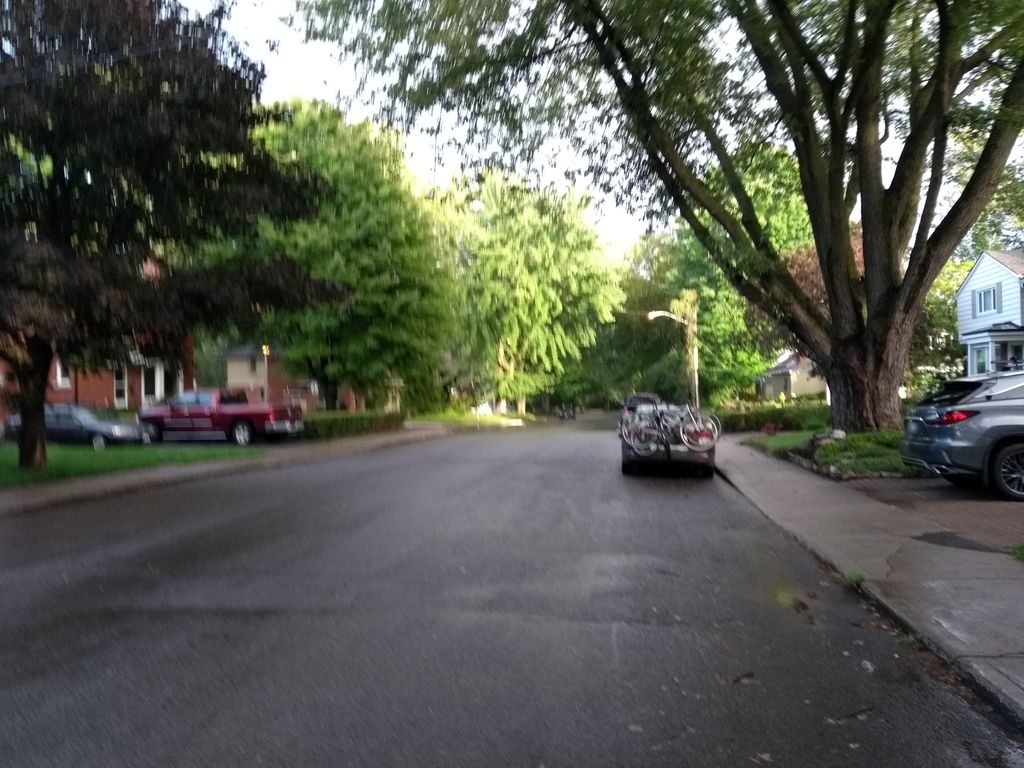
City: ottawa-gatineau